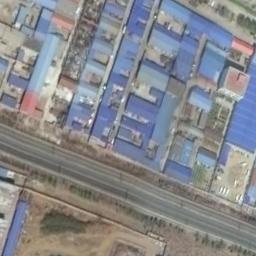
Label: railway